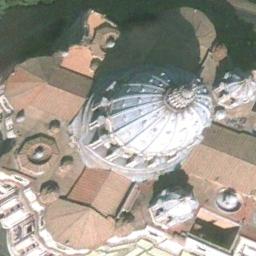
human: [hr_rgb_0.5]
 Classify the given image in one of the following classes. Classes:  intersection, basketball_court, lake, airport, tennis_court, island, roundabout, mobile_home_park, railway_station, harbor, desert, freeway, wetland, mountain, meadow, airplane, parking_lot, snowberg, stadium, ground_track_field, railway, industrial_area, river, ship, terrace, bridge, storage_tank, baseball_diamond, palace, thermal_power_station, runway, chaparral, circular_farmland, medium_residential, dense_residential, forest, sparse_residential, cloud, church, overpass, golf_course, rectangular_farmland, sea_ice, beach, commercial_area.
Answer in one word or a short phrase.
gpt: church